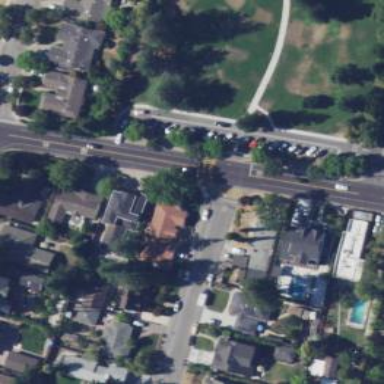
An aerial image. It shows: Asphalt parking space.